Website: lowes
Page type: order-tracking
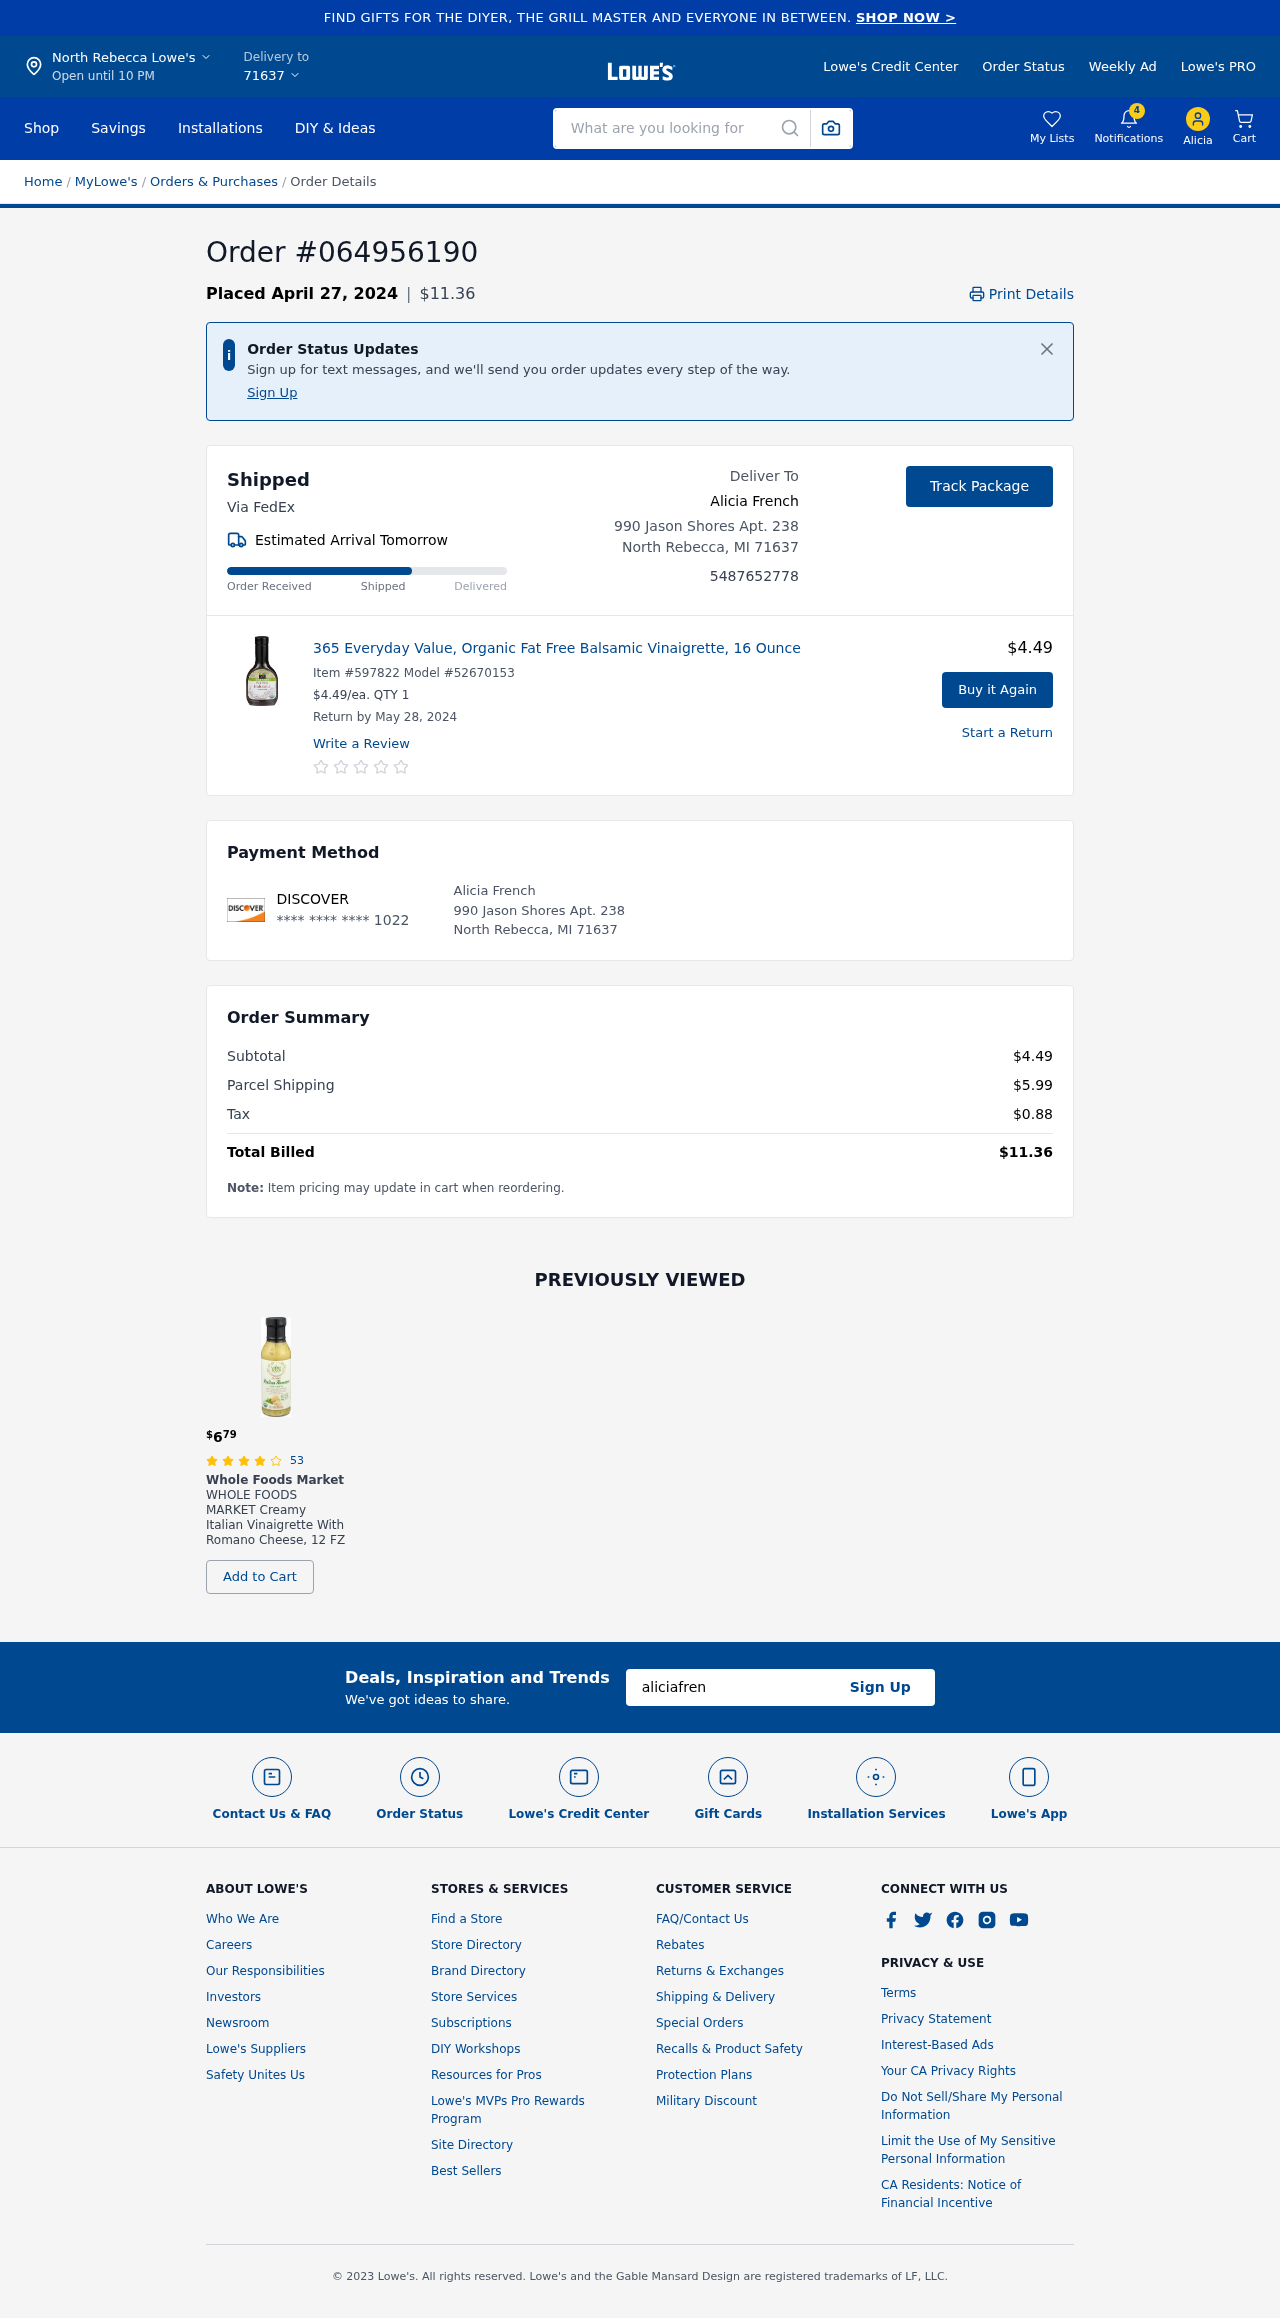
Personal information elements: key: PII_CARD_LAST4
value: **** **** **** 1022
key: PII_CARD_TYPE
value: DISCOVER
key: PII_CITY
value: North Rebecca Lowe's
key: PII_CITY
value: North Rebecca
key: PII_CITY_STATE_ZIP
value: North Rebecca, MI 71637
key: PII_EMAIL
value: aliciafrench@gmail.com
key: PII_FIRSTNAME
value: Alicia
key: PII_FULLNAME
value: Alicia French
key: PII_PHONE
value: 5487652778
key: PII_POSTCODE
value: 71637
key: PII_STREET
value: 990 Jason Shores Apt. 238
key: PII_FULLNAME2
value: Alicia French
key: PII_STATE_ABBR
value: MI
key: PII_POSTCODE_FULL
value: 71637
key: PII_CITY_STATE
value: North Rebecca, MI
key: PII_POSTCODE_NUMERIC
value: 71637
Product elements: key: PRODUCT1_NAME
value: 365 Everyday Value, Organic Fat Free Balsamic Vinaigrette, 16 Ounce
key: PRODUCT1_PRICE
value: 4.49
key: PRODUCT1_QUANTITY
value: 1
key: PRODUCT2_BRAND
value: Whole Foods Market
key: PRODUCT2_NAME
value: WHOLE FOODS MARKET Creamy Italian Vinaigrette With Romano Cheese, 12 FZ
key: PRODUCT2_NUM_RATINGS
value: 53
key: PRODUCT2_PRICE
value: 6.79
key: PRODUCT2_RATING
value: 3.7
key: PRODUCT1_ITEM
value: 597822
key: PRODUCT1_MODEL
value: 52670153
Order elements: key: ORDER_ID
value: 064956190
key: ORDER_DATE
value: Placed April 27, 2024
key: ORDER_TOTAL
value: $11.36
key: ORDER_DELIVERY_DATE
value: Estimated Arrival Tomorrow
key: ORDER_RETURN_BY_DATE
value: Return by May 28, 2024
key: ORDER_SUBTOTAL
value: $4.49
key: ORDER_SHIPPING_COST
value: $5.99
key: ORDER_TAX
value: $0.88
Search elements: key: HEADER_SEARCH
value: What are you looking for
Other elements: key: NOTIFICATION_COUNT
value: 4